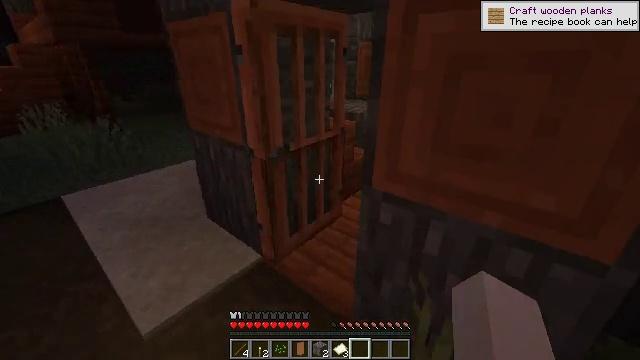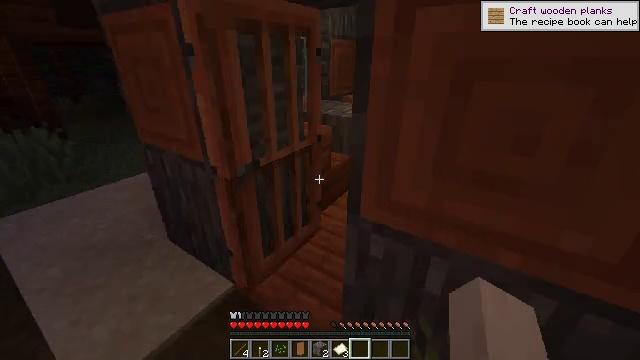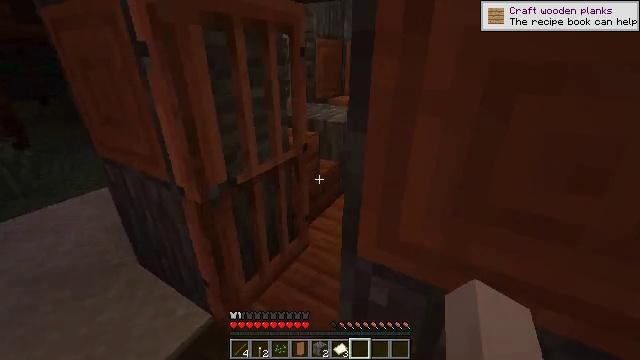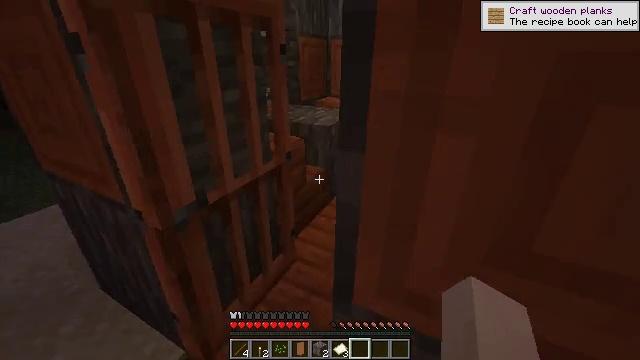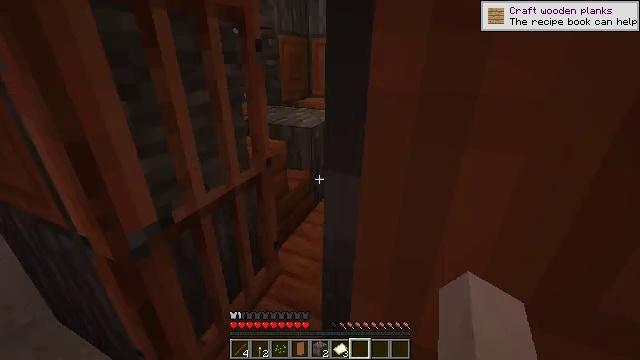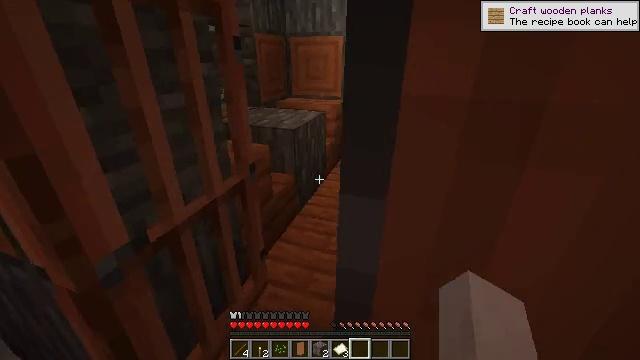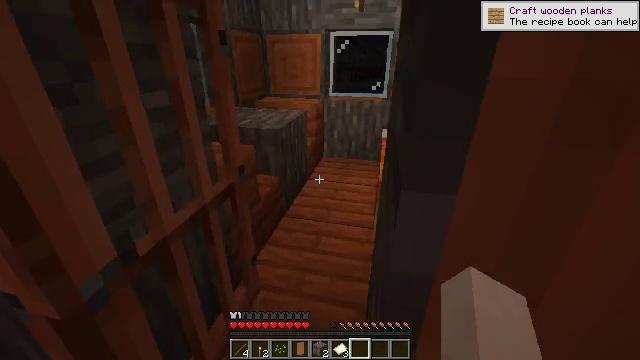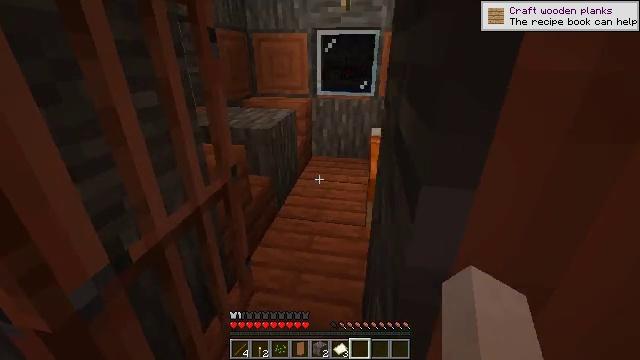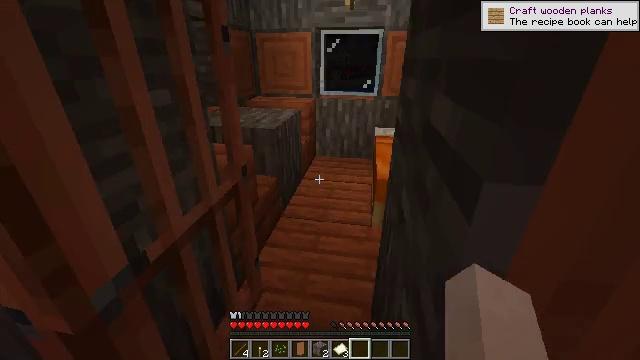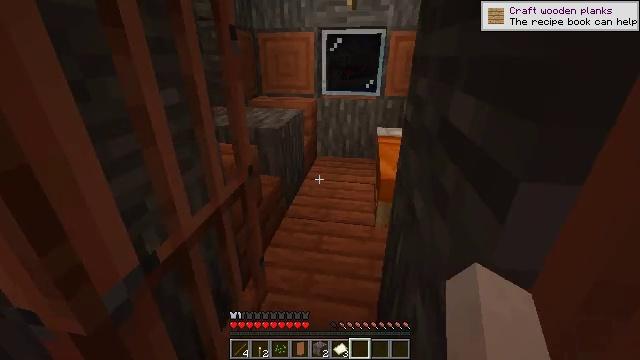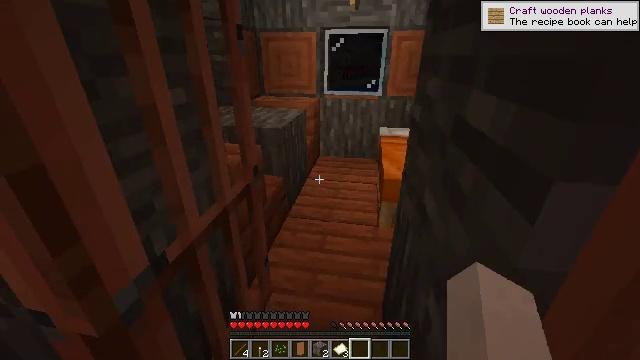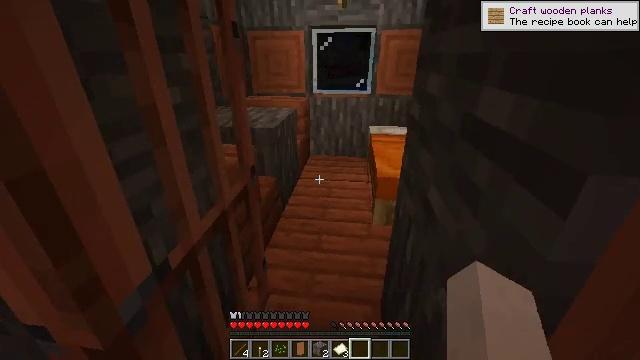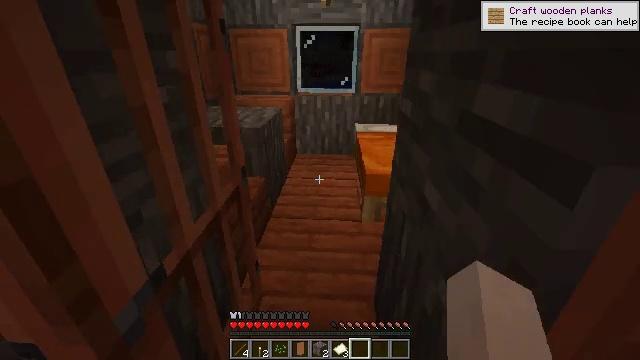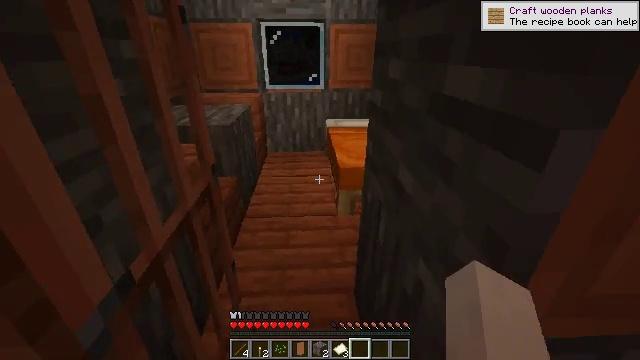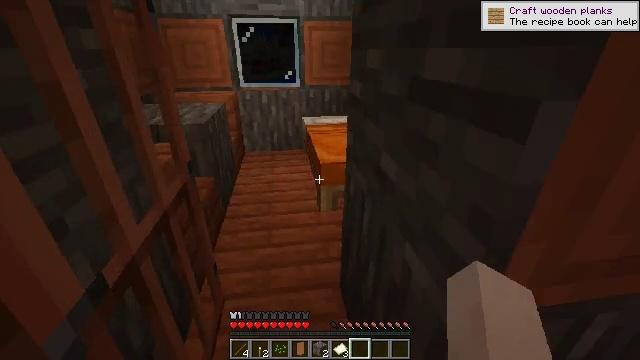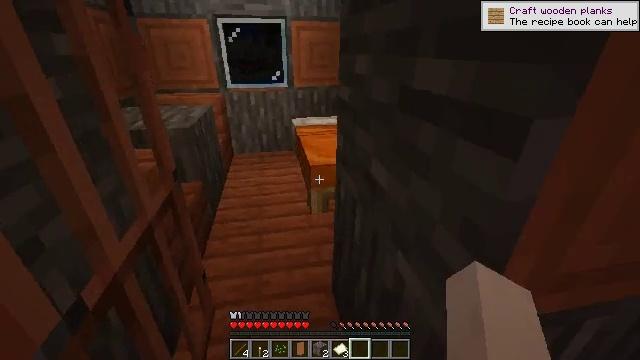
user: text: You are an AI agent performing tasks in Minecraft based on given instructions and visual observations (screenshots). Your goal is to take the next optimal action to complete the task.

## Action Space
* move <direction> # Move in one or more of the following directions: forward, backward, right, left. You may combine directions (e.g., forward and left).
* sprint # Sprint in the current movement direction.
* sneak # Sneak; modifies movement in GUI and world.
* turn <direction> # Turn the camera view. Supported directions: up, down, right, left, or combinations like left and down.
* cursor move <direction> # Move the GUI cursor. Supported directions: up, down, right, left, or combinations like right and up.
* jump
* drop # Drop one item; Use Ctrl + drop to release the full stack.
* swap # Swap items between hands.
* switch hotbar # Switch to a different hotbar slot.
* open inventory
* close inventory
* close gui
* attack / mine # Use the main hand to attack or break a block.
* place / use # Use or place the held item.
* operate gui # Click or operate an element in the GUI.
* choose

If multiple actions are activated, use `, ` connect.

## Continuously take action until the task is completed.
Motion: motion action
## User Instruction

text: Destroy the orange bed to move it.
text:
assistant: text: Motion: move forward, turn right
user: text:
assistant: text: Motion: move forward, turn right
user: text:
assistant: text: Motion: move forward, turn right
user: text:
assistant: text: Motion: move forward, turn right
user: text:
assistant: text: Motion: move forward, turn right
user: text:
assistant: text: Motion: move forward, turn right
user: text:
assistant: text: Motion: move forward, turn right
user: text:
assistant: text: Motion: move forward
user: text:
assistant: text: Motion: move forward
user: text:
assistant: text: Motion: move forward
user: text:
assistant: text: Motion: move forward, turn right
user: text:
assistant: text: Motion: move forward, turn right
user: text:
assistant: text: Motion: turn right
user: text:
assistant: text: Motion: turn right
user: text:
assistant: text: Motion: move forward, turn right
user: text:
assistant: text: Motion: move forward, turn right
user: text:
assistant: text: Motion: move forward, turn right
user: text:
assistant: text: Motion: move forward
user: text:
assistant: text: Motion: move forward
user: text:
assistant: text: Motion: move forward
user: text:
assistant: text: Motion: move forward
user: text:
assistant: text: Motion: move forward and move left
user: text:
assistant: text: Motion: move forward and move left
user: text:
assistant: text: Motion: move forward and move left
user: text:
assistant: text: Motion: move forward and move left
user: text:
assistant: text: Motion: move forward and move left
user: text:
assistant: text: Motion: move forward and move left, turn right and down, attack / mine
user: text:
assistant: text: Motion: turn right and down, attack / mine
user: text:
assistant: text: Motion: turn right and down, attack / mine
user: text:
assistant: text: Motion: turn right and down, attack / mine